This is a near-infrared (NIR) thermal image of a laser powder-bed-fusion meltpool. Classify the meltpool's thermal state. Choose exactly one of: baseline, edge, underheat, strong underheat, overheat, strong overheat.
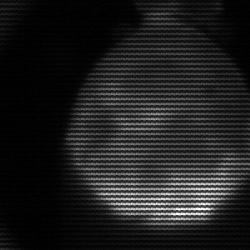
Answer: edge